Interaction volume radius: 10 \u00c5
Interaction volume height: 25 \u00c5
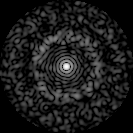
Disorder parameter: 0.8202